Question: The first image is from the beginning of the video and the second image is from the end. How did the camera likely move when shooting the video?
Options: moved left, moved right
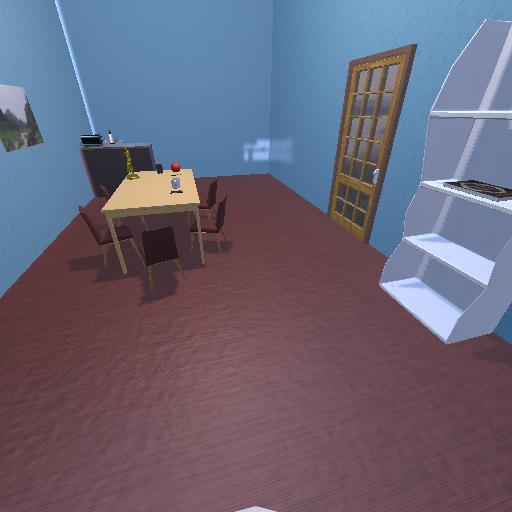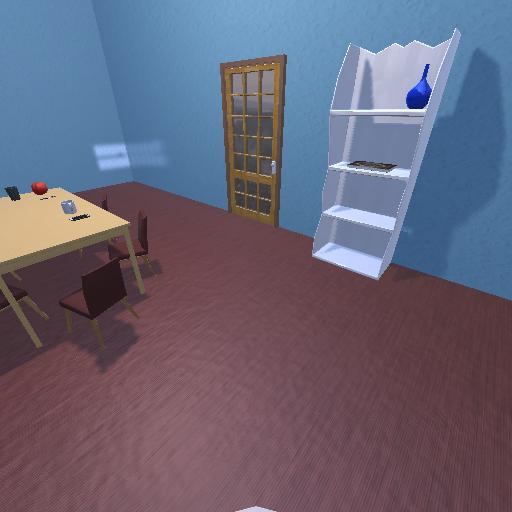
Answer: moved left